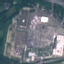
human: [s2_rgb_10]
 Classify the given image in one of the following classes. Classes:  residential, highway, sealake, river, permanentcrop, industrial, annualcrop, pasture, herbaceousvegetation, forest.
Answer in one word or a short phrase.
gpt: Industrial